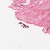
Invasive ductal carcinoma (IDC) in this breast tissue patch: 0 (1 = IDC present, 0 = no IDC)